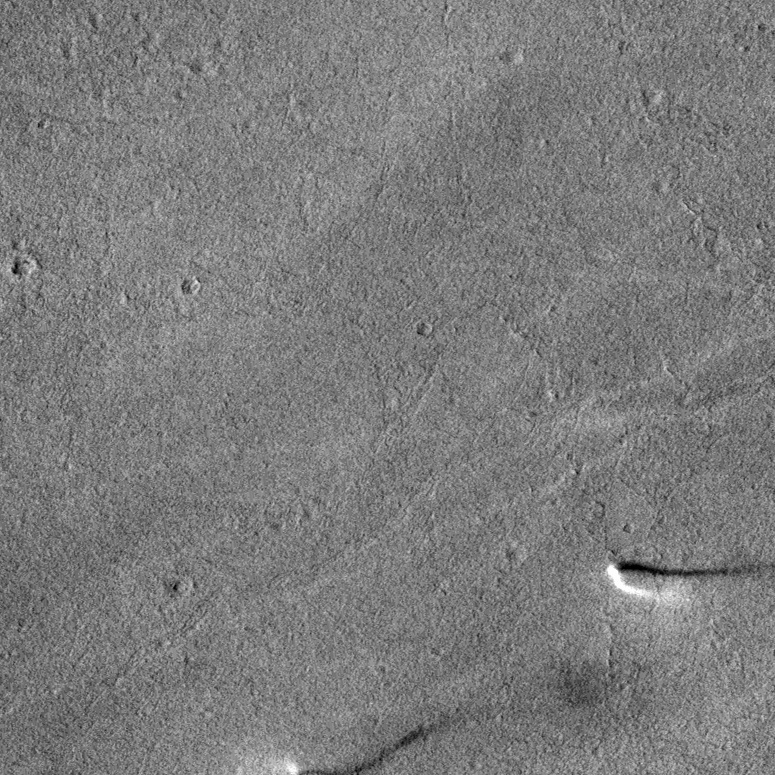
Label: dustdevil, dustdevil